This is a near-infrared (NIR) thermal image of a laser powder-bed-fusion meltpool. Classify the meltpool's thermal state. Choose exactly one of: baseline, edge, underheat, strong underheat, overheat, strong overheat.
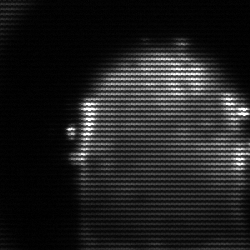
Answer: baseline